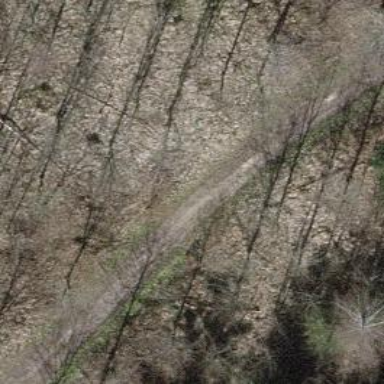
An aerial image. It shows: Dirt track road.